Field crop: tomato
Growth stage: 1
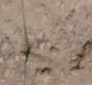
Species: cyperus